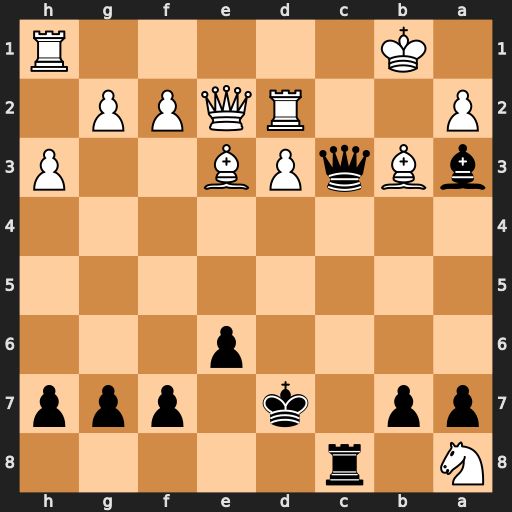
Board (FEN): N1r5/pp1k1ppp/4p3/8/8/bBqPB2P/P2RQPP1/1K5R
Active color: b
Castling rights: -
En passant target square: -
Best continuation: Qc1+ Rxc1 Rxc1#